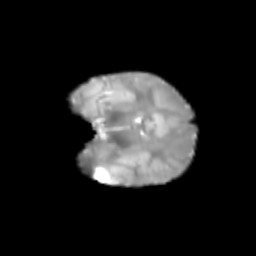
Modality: T2w
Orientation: coronal
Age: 6
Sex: female
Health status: healthy